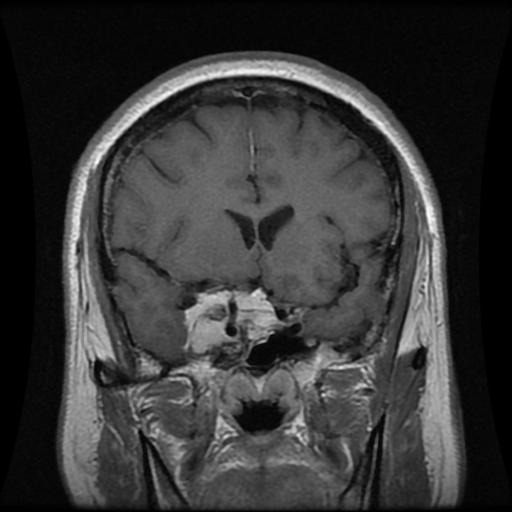
Label: meningioma